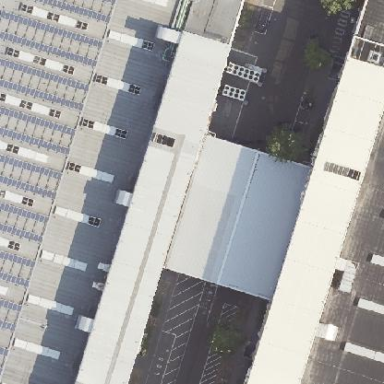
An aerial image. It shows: View of roof of building.